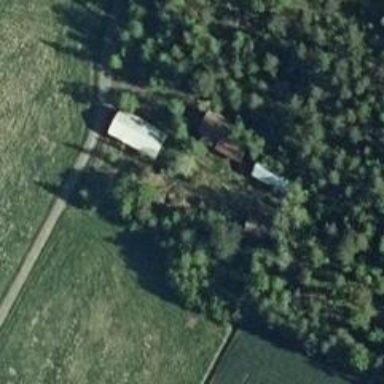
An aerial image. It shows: Farm.